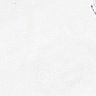
Metastatic tissue present: no